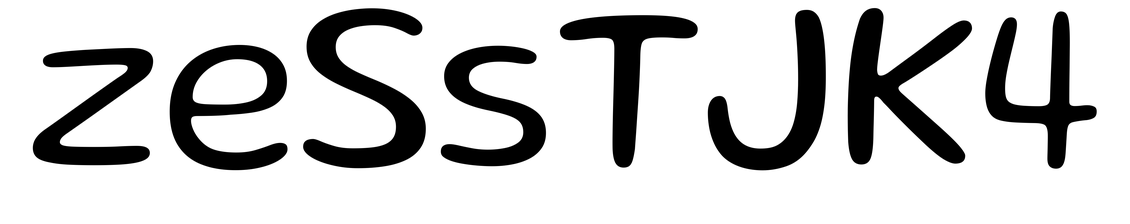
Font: Gluten_Light